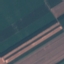
Land use / land cover: AnnualCrop